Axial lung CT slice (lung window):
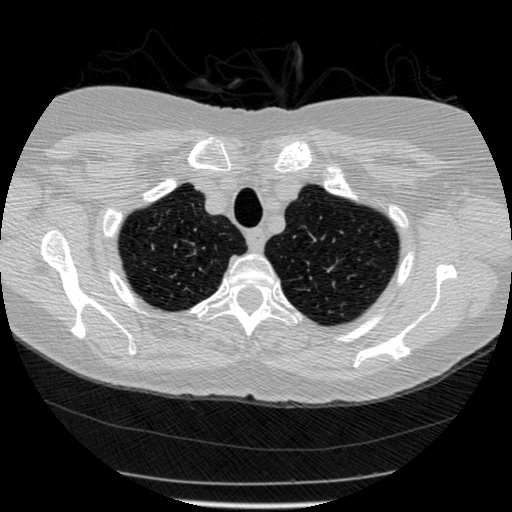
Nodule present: no